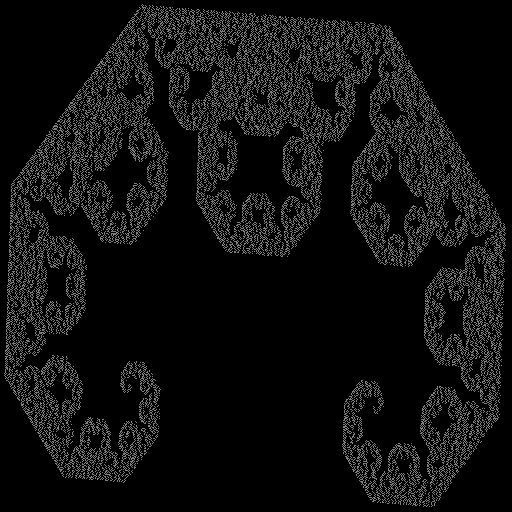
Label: c_curve